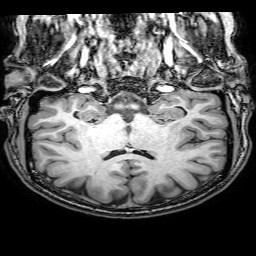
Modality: T1w
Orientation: sagittal
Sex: male
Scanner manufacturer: philips
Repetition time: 0.008145 s
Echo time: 0.00373 s